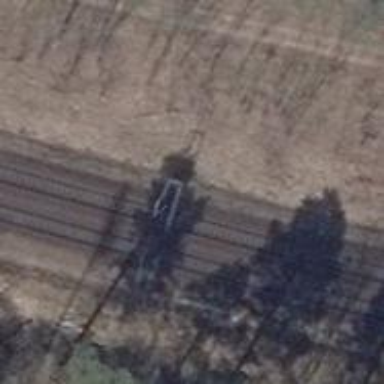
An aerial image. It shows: Railway milestone with catenary mast.